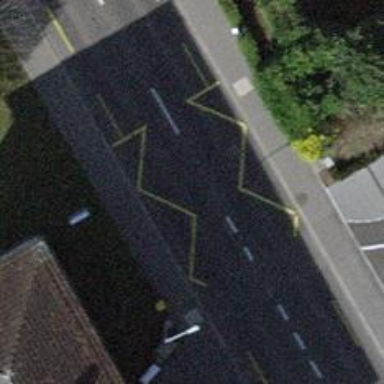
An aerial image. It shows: Bus stop with designated stop position for public transport.